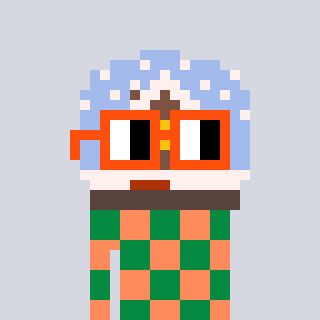
a pixel art character with square orange glasses, a snow globe-shaped head and a peachy-colored body on a cool background